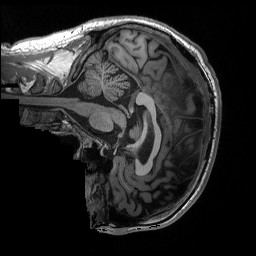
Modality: T1w
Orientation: sagittal
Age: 34
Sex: male
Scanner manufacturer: siemens
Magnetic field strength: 3 T
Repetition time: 2.3 s
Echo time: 0.00298 s